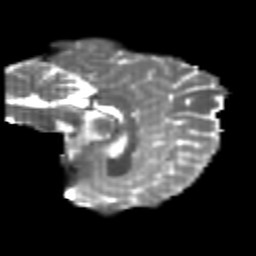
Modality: T2w
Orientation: sagittal
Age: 25
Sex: female
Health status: healthy
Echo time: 0.074 s